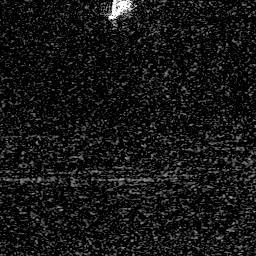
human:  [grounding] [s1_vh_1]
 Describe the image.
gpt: In the satellite image, there is  <ref>1 small ship </ref> <box>[[41, 0, 50, 7, 0]]</box> located at top.